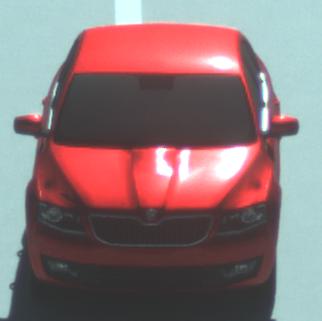
Make: Skoda
Model: Octavia 1.2 TSI
Detailed model: Octavia (III) Limousine
Model produced from: 2013/02
Model produced until: 2015/04
Doors: 5
Color: red
Road condition: dry road
Daytime: morning or afternoon
Contrast: high contrast